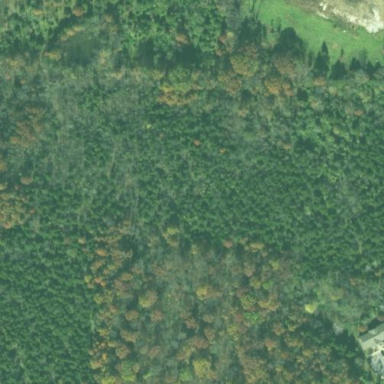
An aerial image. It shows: Evergreen woodland with needle-leaved trees.